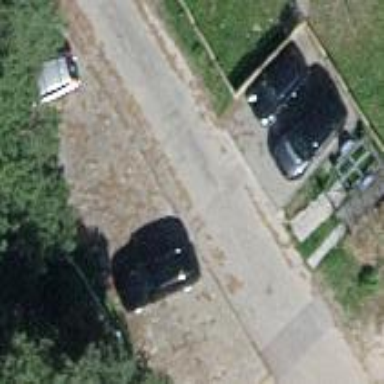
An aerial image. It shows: Street-side parking area.